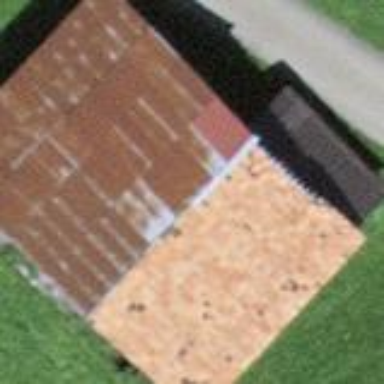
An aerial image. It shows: Barn.